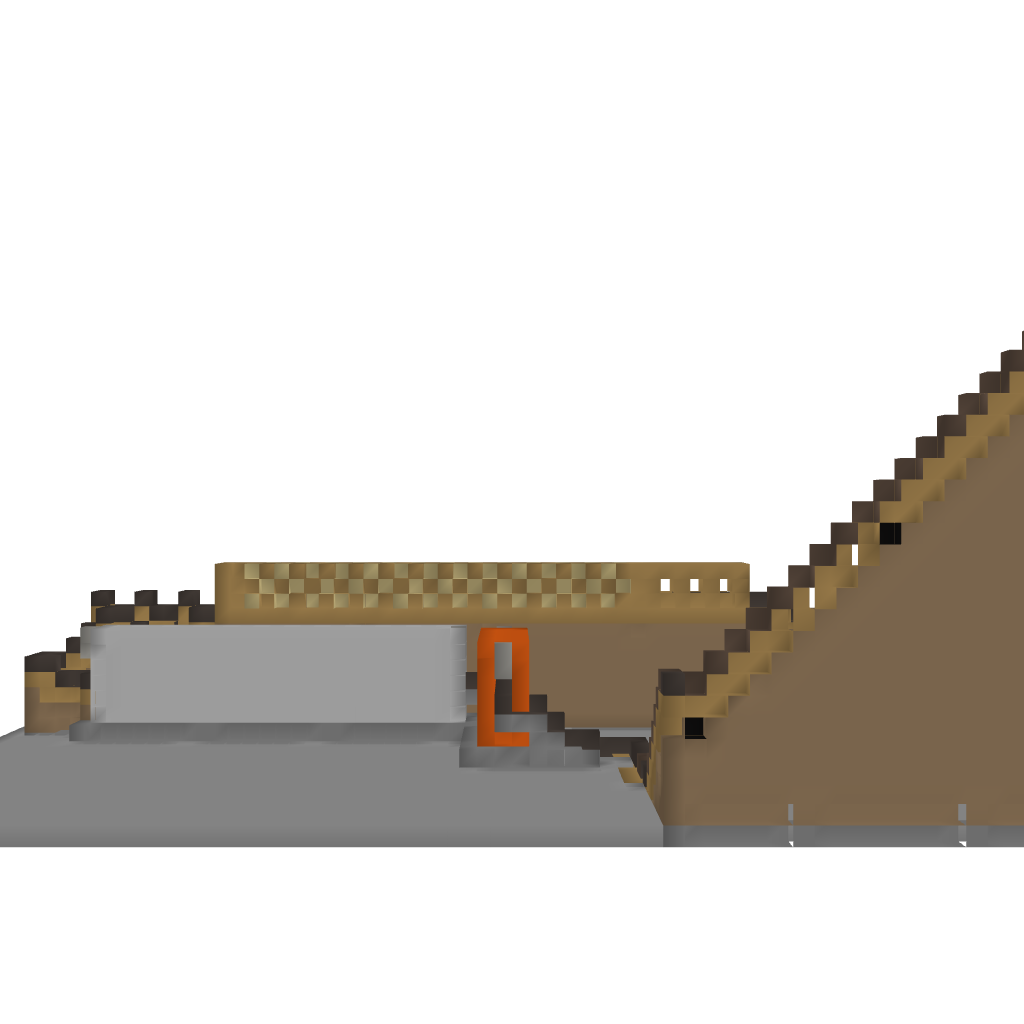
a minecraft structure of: Roller Coaster